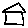
Label: house